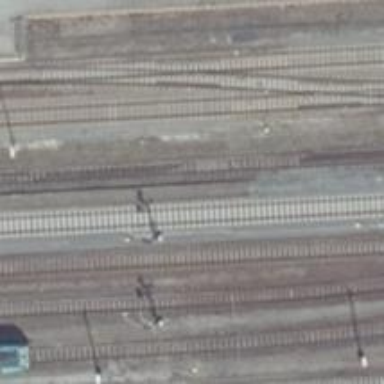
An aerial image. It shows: Railway signal.